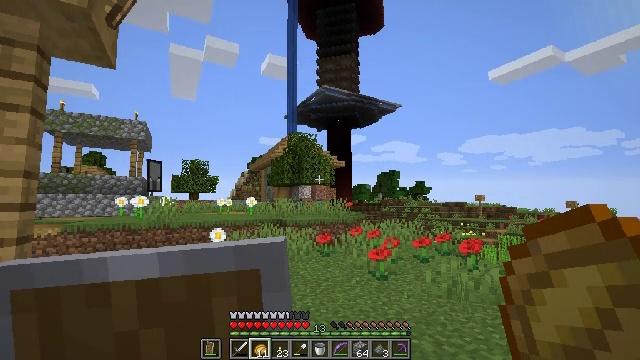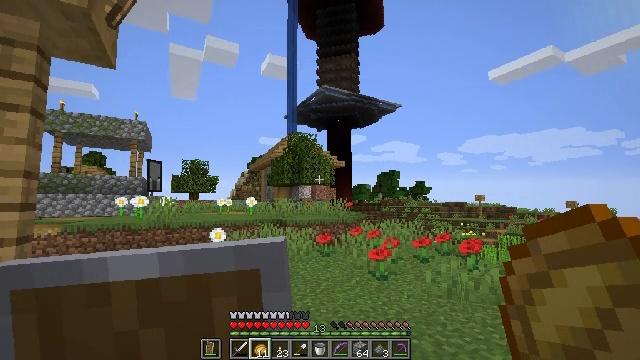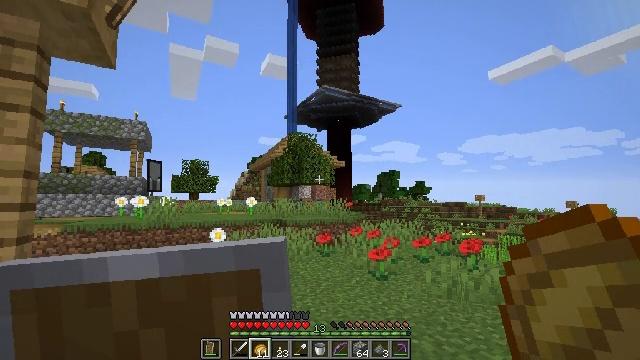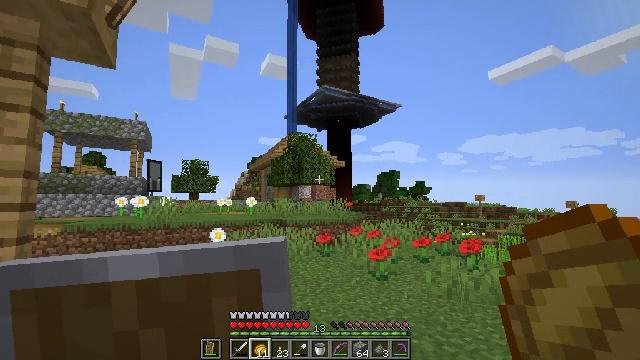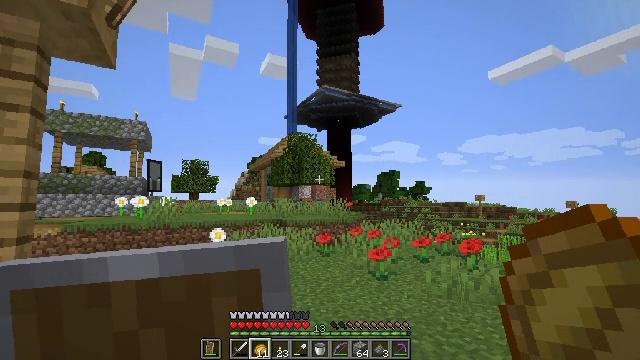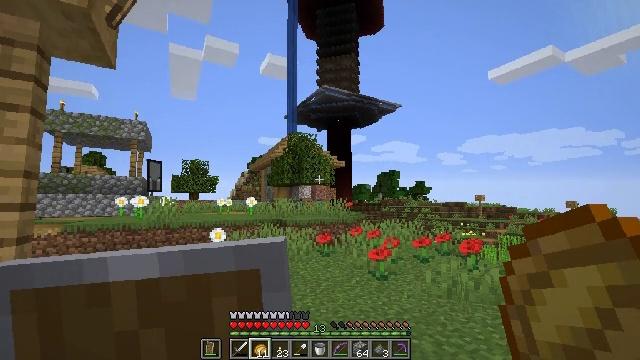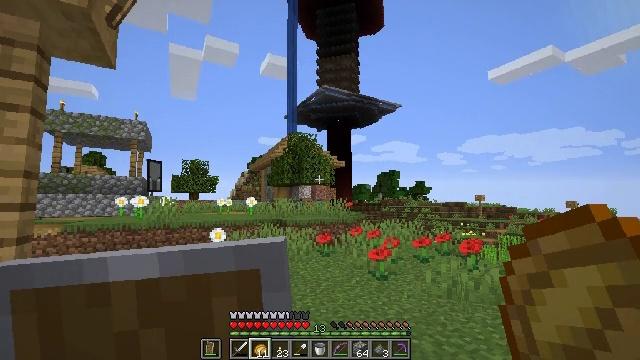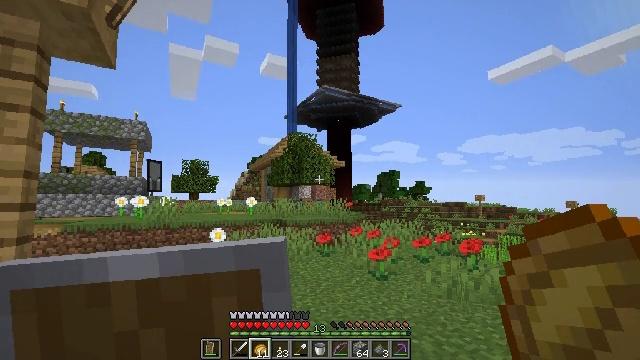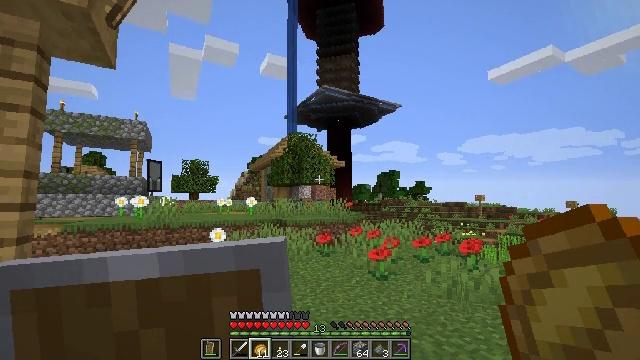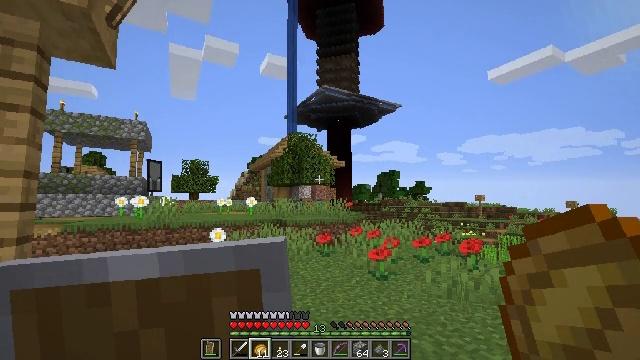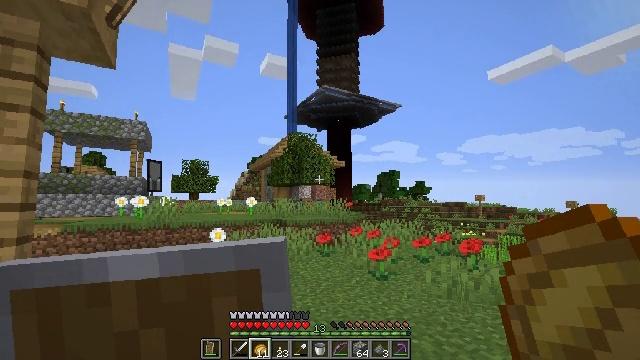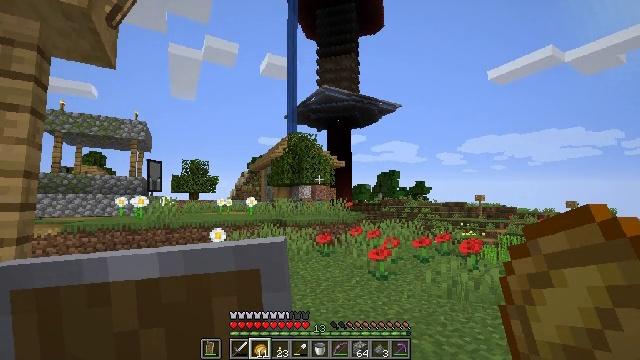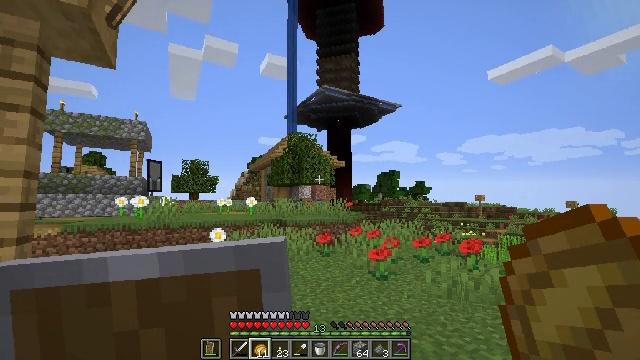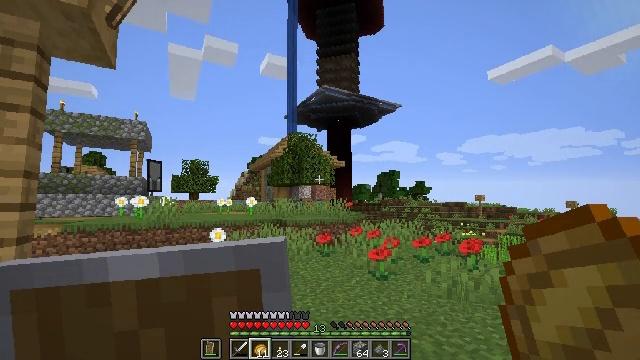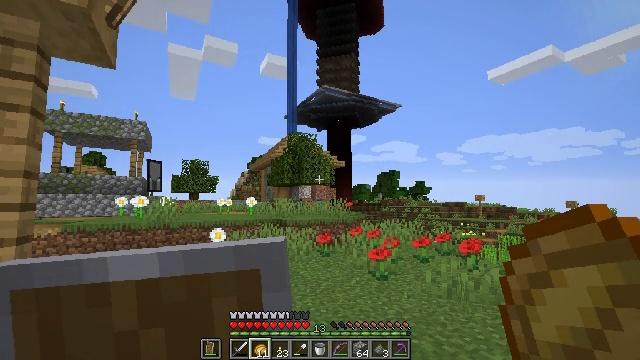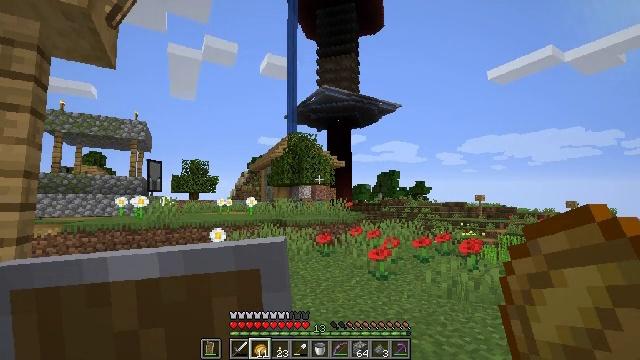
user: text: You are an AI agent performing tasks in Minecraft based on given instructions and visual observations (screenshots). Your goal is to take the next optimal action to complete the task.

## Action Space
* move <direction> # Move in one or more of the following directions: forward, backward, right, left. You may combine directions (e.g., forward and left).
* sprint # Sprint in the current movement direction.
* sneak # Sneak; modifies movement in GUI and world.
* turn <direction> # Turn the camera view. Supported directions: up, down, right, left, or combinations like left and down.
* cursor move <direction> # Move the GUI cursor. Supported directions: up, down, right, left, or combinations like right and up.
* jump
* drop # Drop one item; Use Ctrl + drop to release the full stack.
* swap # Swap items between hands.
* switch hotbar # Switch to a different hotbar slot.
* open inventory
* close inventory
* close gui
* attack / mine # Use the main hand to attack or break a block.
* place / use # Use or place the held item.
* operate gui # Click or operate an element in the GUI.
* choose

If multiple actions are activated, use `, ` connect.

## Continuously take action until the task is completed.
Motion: motion action
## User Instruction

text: Craft a bow using sticks and string.
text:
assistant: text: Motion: no_op
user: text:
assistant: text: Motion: no_op
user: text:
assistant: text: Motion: no_op
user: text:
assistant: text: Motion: no_op
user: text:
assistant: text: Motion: no_op
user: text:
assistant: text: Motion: no_op
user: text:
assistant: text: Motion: no_op
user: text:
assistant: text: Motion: no_op
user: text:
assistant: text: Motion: no_op
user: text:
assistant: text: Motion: no_op
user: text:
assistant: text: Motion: no_op
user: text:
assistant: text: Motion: no_op
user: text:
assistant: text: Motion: no_op
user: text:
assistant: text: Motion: no_op
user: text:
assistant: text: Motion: no_op
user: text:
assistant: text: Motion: no_op
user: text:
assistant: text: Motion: no_op
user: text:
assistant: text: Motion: no_op
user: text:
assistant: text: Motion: no_op
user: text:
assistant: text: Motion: no_op
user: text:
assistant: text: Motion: no_op
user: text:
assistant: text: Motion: no_op
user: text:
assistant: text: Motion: no_op
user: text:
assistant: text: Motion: no_op
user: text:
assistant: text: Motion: no_op
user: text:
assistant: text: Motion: no_op
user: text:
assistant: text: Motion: no_op
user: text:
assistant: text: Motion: no_op
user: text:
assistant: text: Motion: no_op
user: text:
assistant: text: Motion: no_op